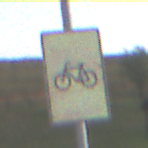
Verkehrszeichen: RadverkehrOhnePfeilsymbol
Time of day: SunriseSunset
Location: Outdoor (RoadRail)
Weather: PartlyCloudy
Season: NotSpecified
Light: Natural